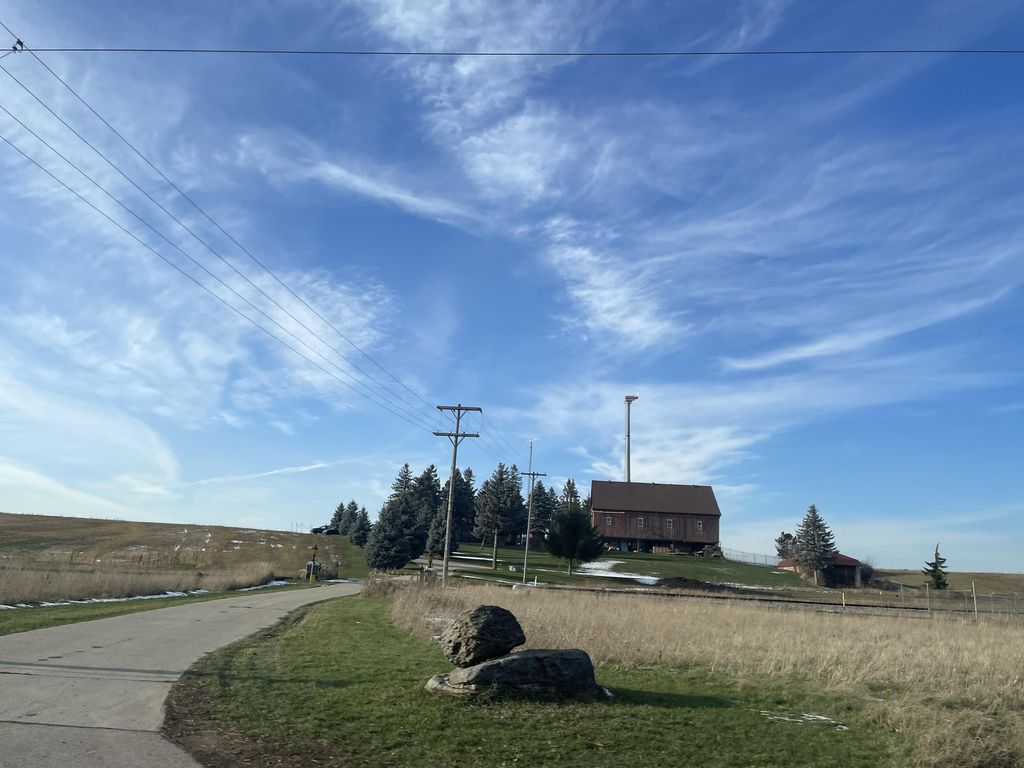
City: kitchener-waterloo